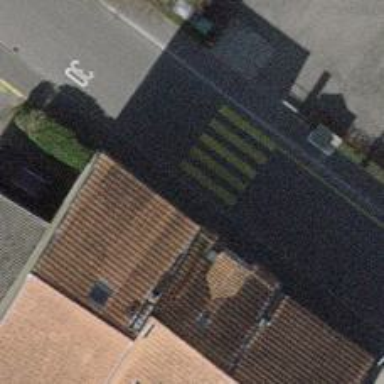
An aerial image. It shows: Kerb barrier.